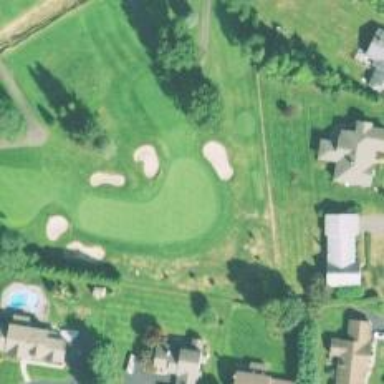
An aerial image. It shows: Golf hole.